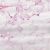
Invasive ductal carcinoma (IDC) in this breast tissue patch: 0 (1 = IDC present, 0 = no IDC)